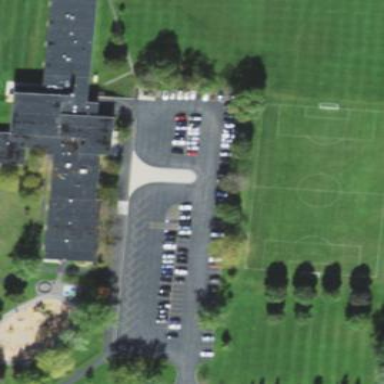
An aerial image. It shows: Parking area.